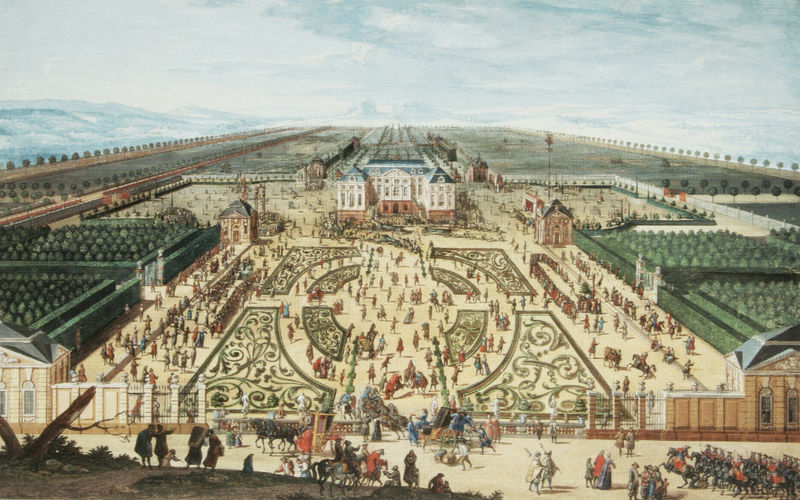
Titel: Gesamtansicht von Palais und Großem Garten während der Bauern-Wirtschaft am 25. Juni 1709
Künstler: Johann Mock
Standort: Dresden
Institution: Staatliche Kunstsammlungen, Kupferstich-Kabinett
Schlagwörter: baum, berg, blau, himmel, mann, schatten, wolken, bäume, frauen, grün, landschaft, menschen, ocker, stadt, fenster, frankreich, frau, hintergrund, licht, männer, schwarz, strasse, tür, weiss, zeichnung, anlage, ausblick, blick, dach, gebäude, haus, park, parkanlage, rot, schloss, weg, wolke, zaun, beige, fest, leute, malerei, menge, muster, ornament, feier, architektur, barock, weit, wache, baumstamm, felder, ferne, horizont, häuser, hügel, weite, wiesen, personen, pflanze, pflanzen, england, front, renaissance, wald, anhöhe, pferd, pferde, reiter, rund, garten, deutschland, papier, ansicht, perspektive, übung, berge, gebirge, mauer, allee, baumreihe, hecke, hof, spazieren, kutsche, kutschen, platz, besucher, vogelperspektive, französisch, wagen, könig, soldaten, draussen, symmetrie, verzierung, tor, spiel, eingang, laviert, palast, parallel, draufsicht, stich, soldat, volk, koloriert, topografie, ritter, armee, china, alleen, soladt, anwesen, mauern, residenz, fluchtpunkt, kavalerie, kavallerie, majestät, beet, beete, gärtner, rabatte, wäldchen, parterre, gärten, hofgesellschaft, parade, wien, orangerie, spalier, englischer garten, abbildung, versailles, hofgarten, auftrieb, rondell, schlossanlage, versaille, vorplatz, gartenanlage, prospekt, gartenarchitektur, hecken, schlossgarten, baumreihen, gartenkunst, parl, schlosstor, rational, horzont, labirynth, anlange, bataillon, fluchtpunktperspektive, gartenbaukunst, versai, versaile, bosquette, turnier, esicht, unirofm, anhöh, gratne, beerte, grarten, chinesischer garten, labytinth